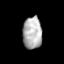
Tissue: prostate
Cell type: Epithelial cells
Senescence score: 0.3272
Nuclear area (px): 610
Mean DAPI intensity: 175.967